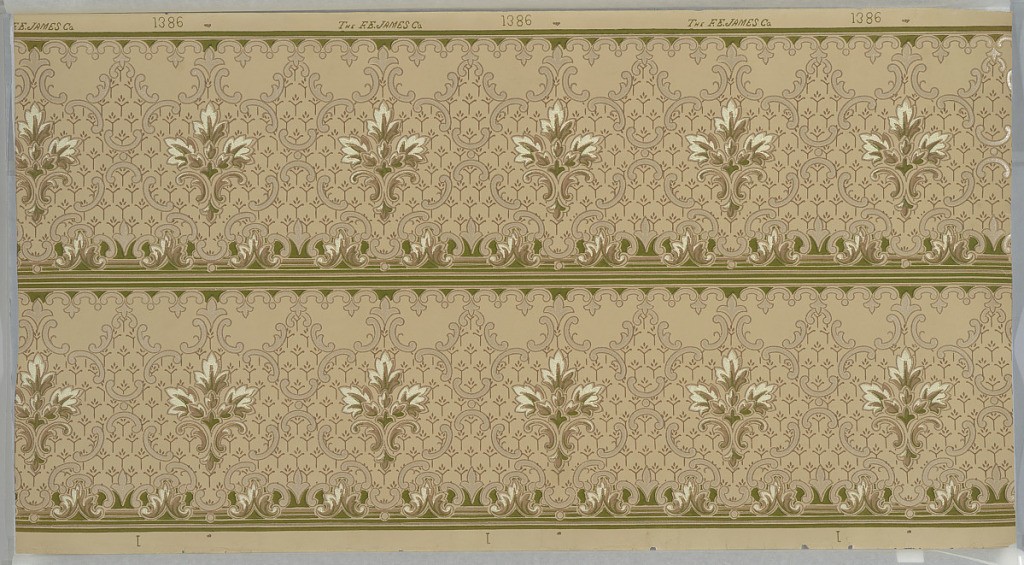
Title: Frieze
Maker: F. E. James Co., New York, New York
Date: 1905–1915
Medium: Machine-printed paper, liquid mica
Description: C-scrolls and abstract floral bouquet. Printed in white and greenish-gray on tan ground with brown stick bouquets. Two borders printed across the width.